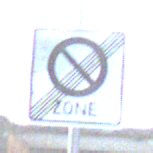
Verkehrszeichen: EndeEingeschraenktesHalteverbotZone
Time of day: SunriseSunset
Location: Outdoor (Suburban)
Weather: PartlyCloudy
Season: Winter
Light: Natural